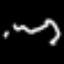
Label: squiggle